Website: home-depot
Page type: billing-address
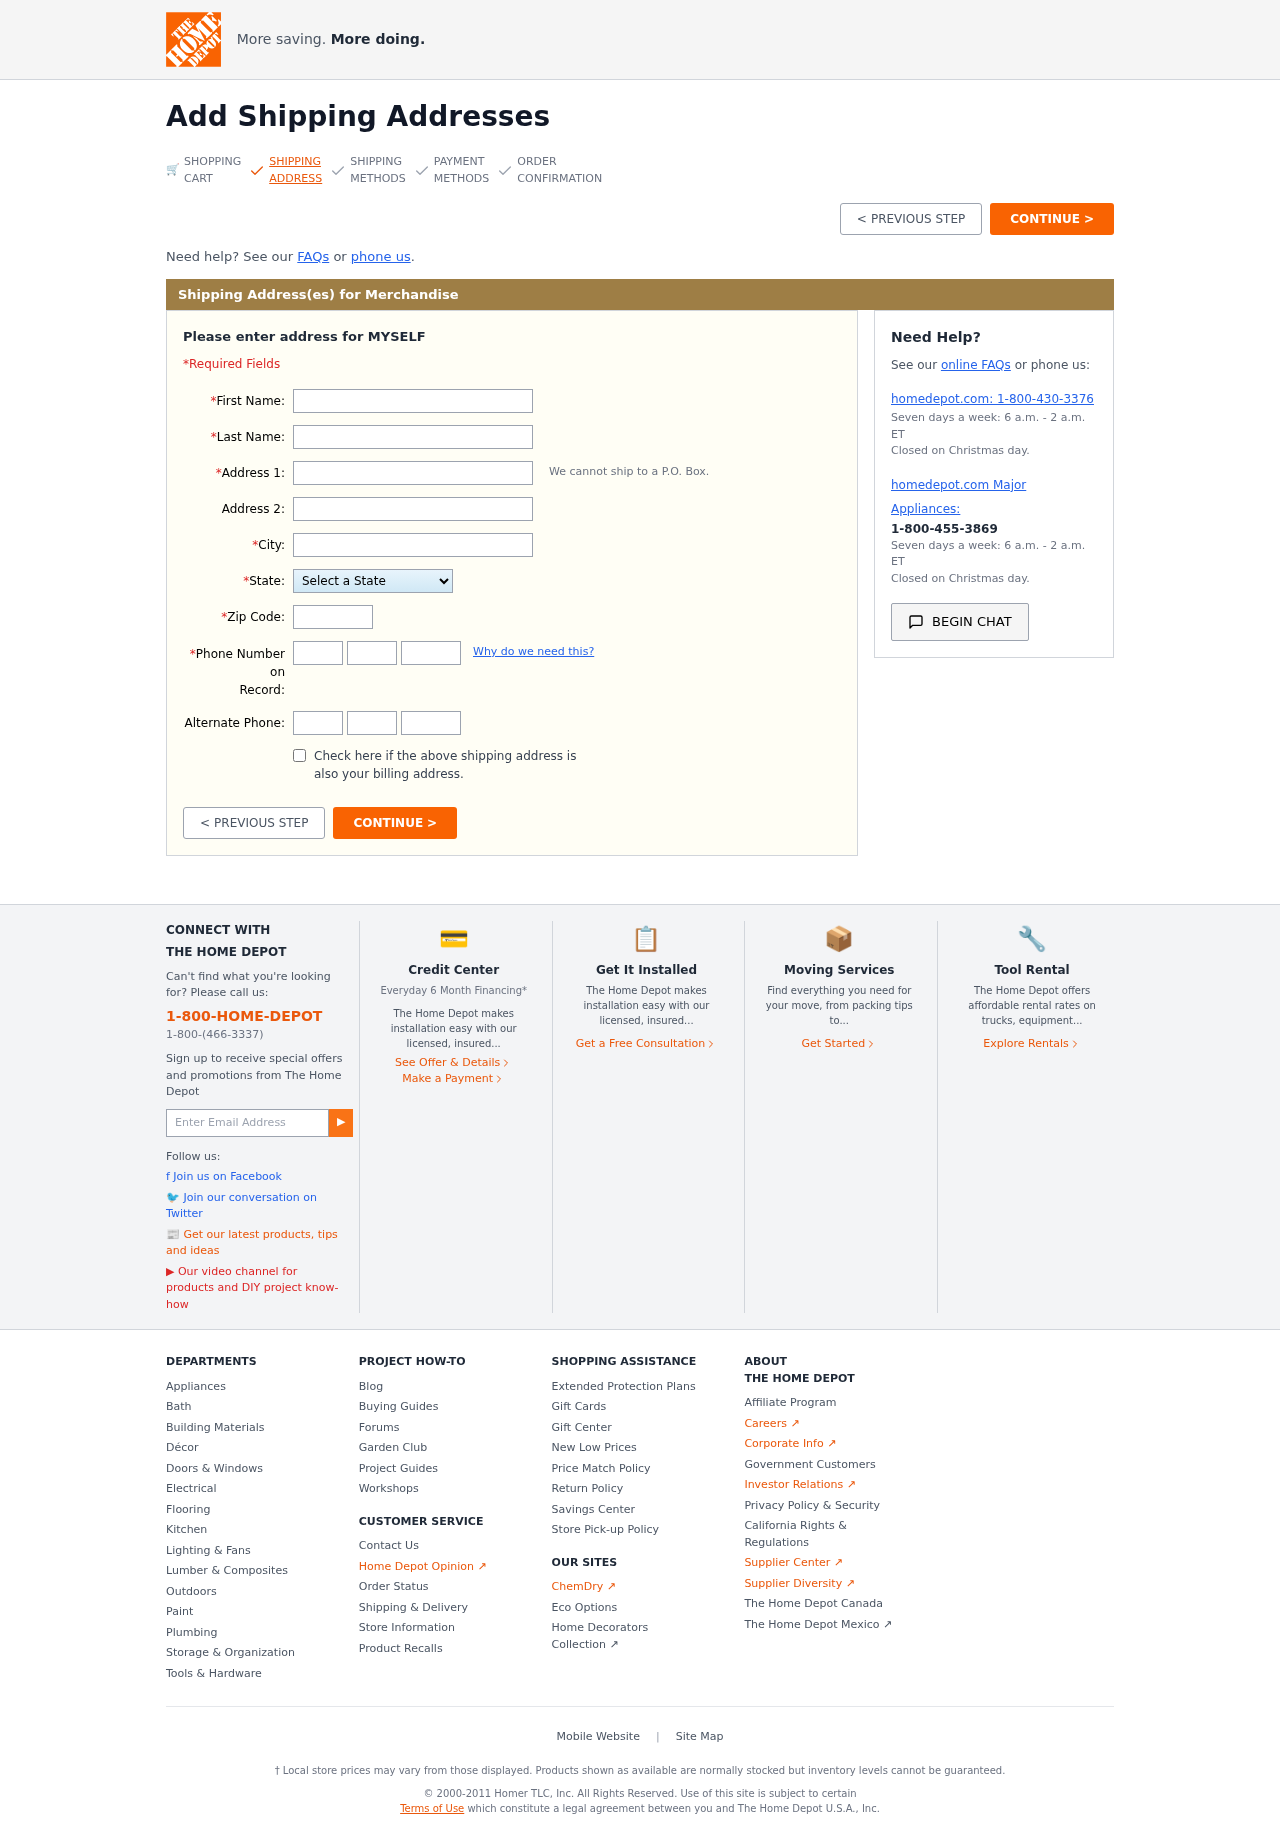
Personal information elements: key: PII_STATE
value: Texas
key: PII_FIRSTNAME
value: Brian
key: PII_LASTNAME
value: Nguyen
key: PII_STREET
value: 64376 Anthony Turnpike Apt. 338
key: PII_CITY
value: South Robin
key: PII_POSTCODE
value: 76870
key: PII_PHONE_AREA
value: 884
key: PII_PHONE_PREFIX
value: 839
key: PII_PHONE_LINE
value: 4861
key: PII_PHONE_ALT_AREA
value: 805
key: PII_PHONE_ALT_PREFIX
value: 597
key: PII_PHONE_ALT_LINE
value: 6755